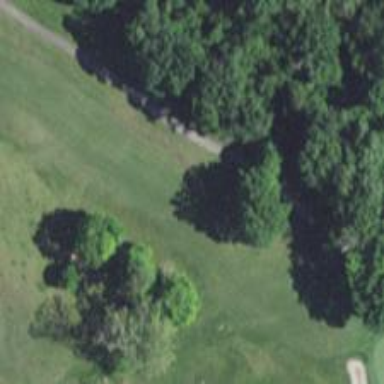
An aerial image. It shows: View of golf hole.